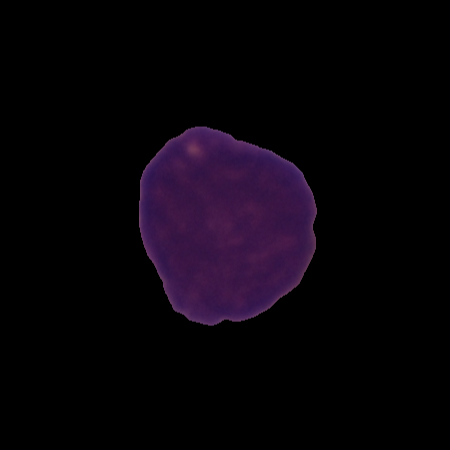
Label: cancer